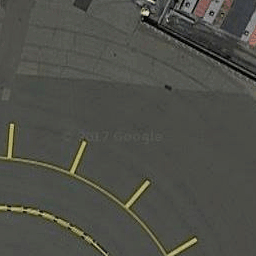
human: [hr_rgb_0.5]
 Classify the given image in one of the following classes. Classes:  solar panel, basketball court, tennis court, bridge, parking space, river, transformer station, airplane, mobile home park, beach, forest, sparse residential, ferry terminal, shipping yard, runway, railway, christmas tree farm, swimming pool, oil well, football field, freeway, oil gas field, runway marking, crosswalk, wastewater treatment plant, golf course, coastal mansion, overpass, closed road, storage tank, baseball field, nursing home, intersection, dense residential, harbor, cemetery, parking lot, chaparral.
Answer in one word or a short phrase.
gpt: runway marking